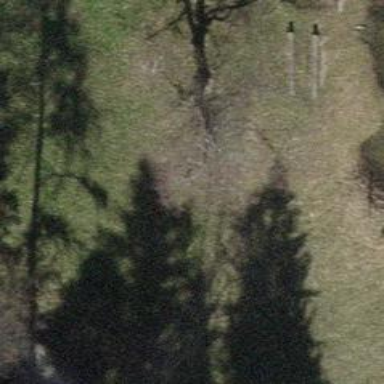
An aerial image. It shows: Grassy path.